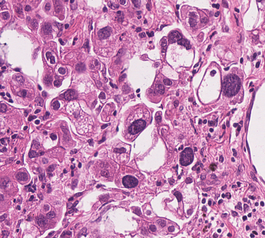
Tumor epithelial tissue: yes
Tumor-associated stroma tissue: yes
Normal tissue: no